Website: crate-barrel
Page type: delivery-shipping
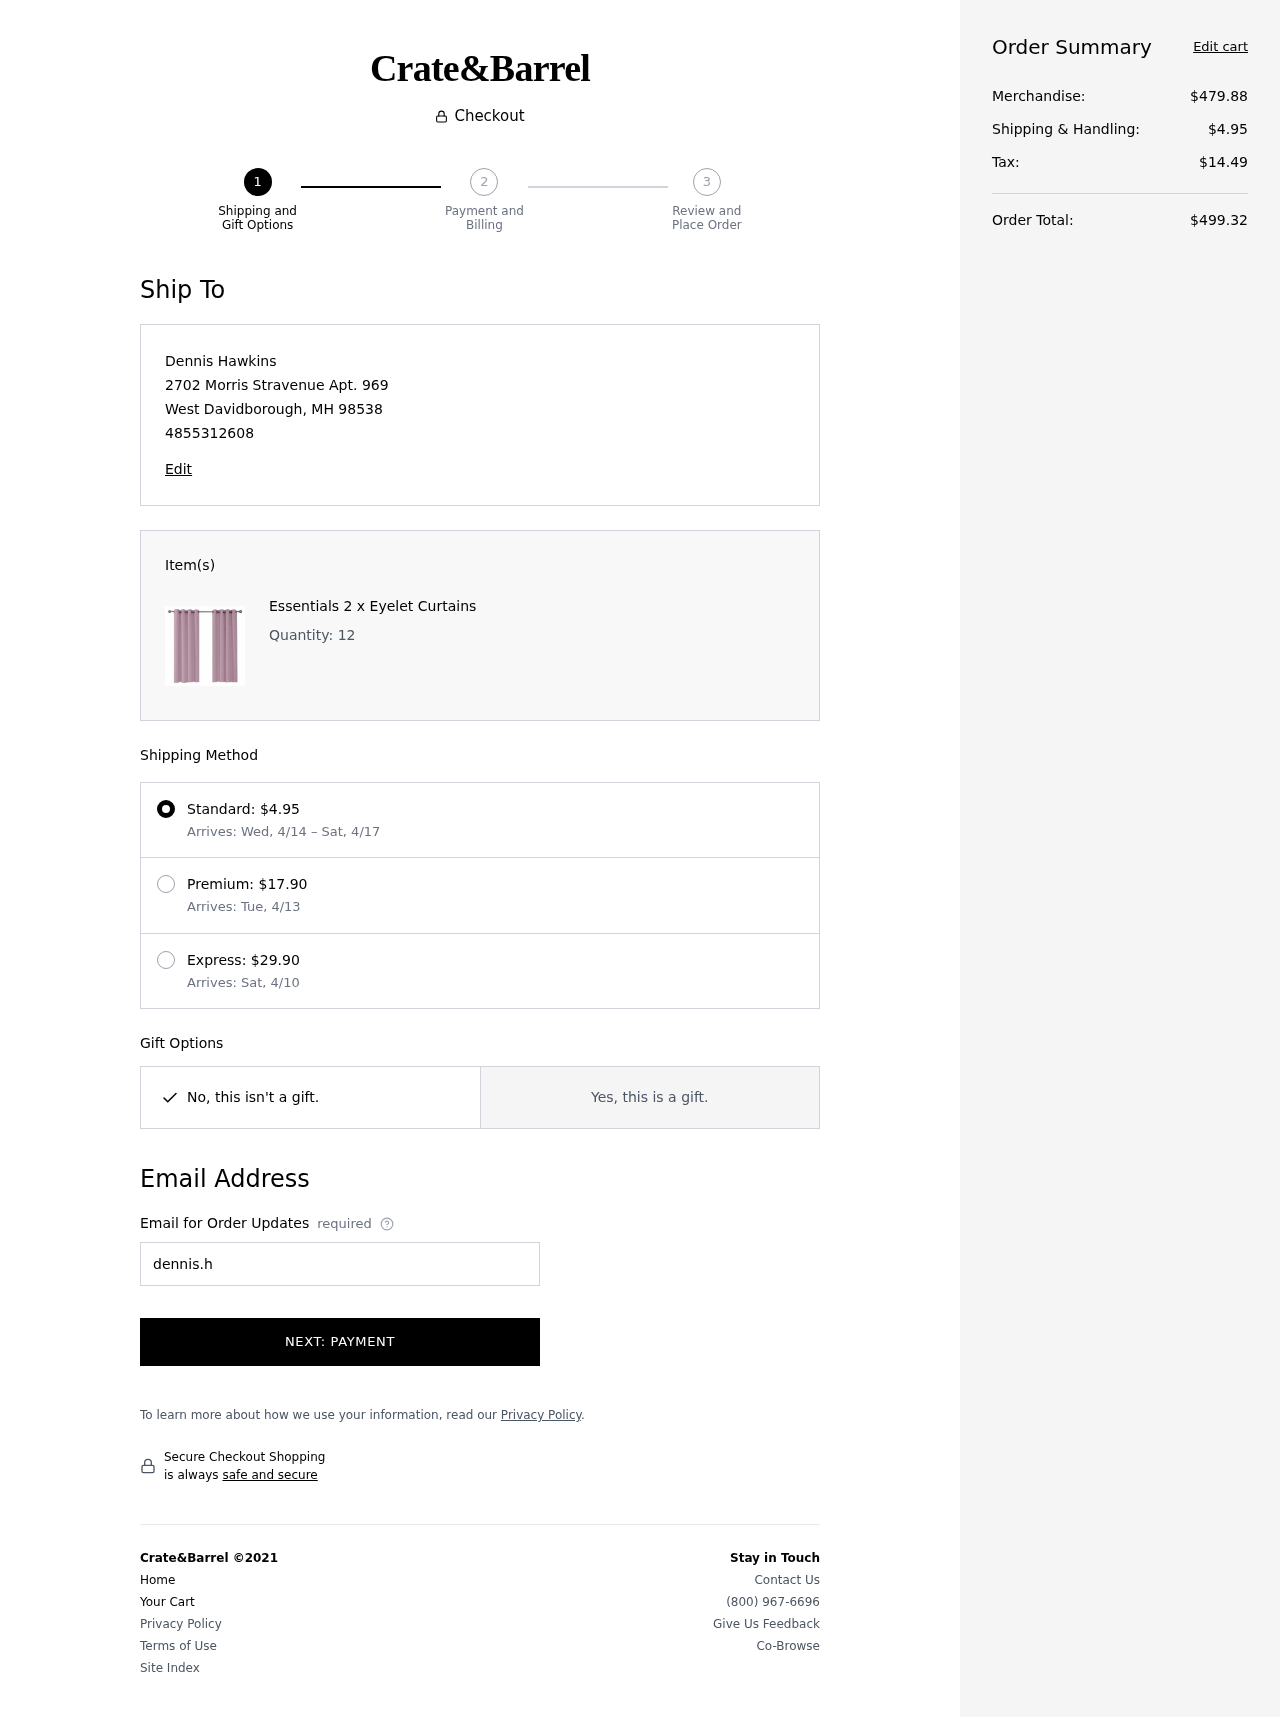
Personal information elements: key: PII_CITY
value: West Davidborough
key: PII_EMAIL
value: dennis.hawkins@gmail.com
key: PII_FULLNAME
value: Dennis Hawkins
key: PII_PHONE
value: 4855312608
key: PII_POSTCODE
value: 98538
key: PII_STATE_ABBR
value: MH
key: PII_STREET
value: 2702 Morris Stravenue Apt. 969
Product elements: key: PRODUCT1_NAME
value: Essentials 2 x Eyelet Curtains
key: PRODUCT1_QUANTITY
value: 12
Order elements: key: ORDER_SHIPPING_COST
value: $4.95
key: ORDER_SHIPPING_DATE
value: Wed, 4/14
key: ORDER_DELIVERY_DATE
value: Sat, 4/17
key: ORDER_SHIPPING_COST2
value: $17.90
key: ORDER_DELIVERY_DATE2
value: Arrives: Tue, 4/13
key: ORDER_SHIPPING_COST3
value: $29.90
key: ORDER_DELIVERY_DATE3
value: Arrives: Sat, 4/10
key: ORDER_SUBTOTAL
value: $479.88
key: ORDER_TAX
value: $14.49
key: ORDER_TOTAL
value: $499.32